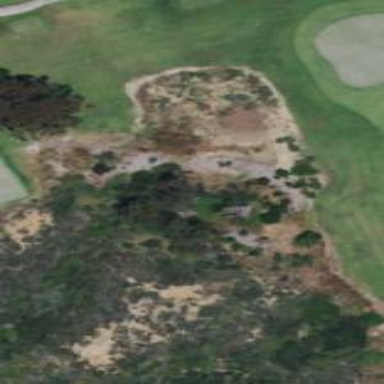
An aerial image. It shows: Golf bunker filled with sandy terrain.